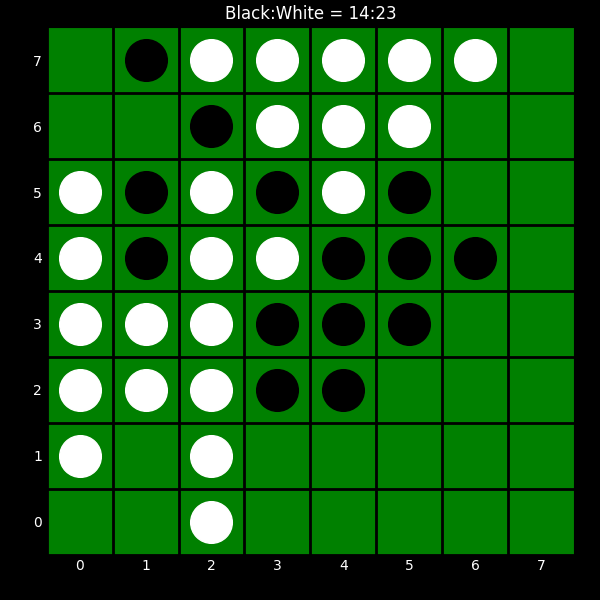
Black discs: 14
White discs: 23